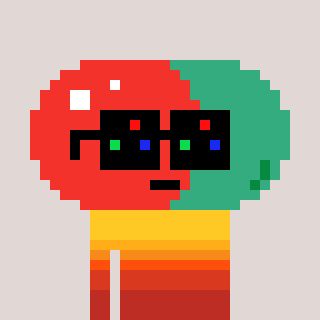
a pixel art character with square black sunglasses, a pill-shaped head and a redpinkish-colored body on a warm background